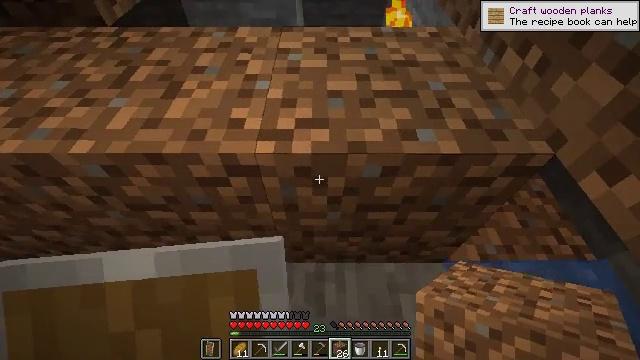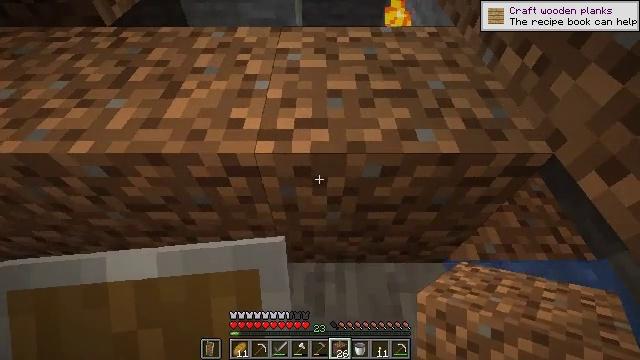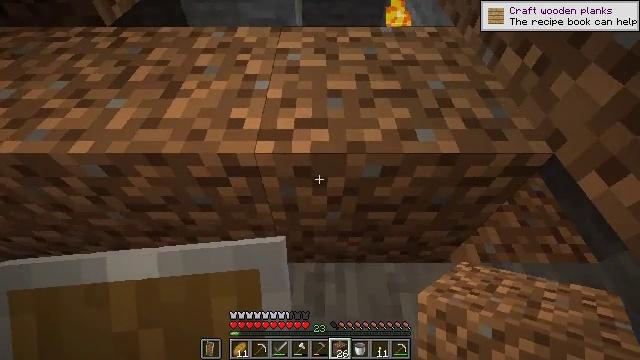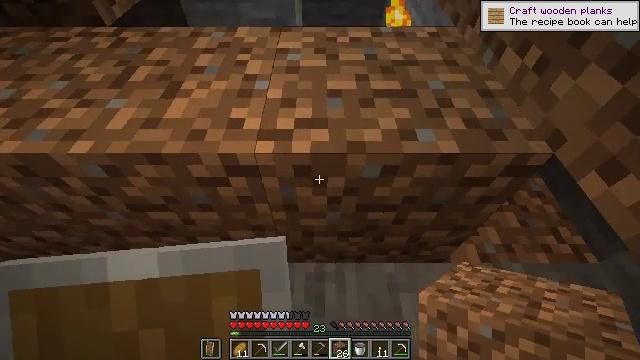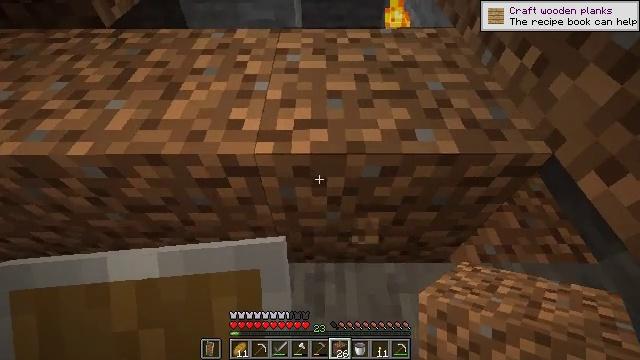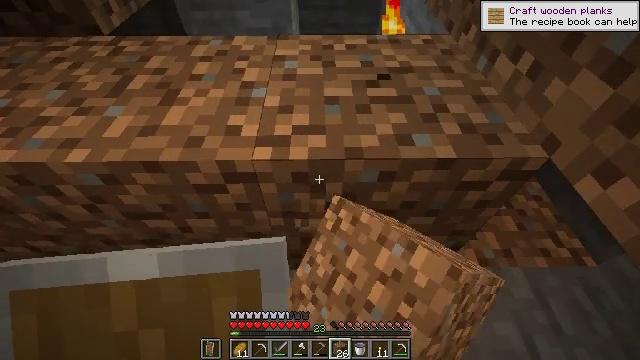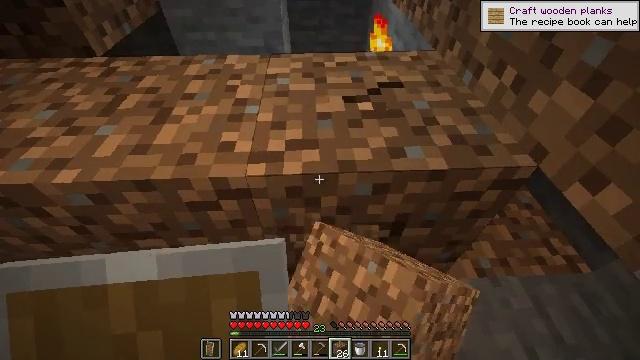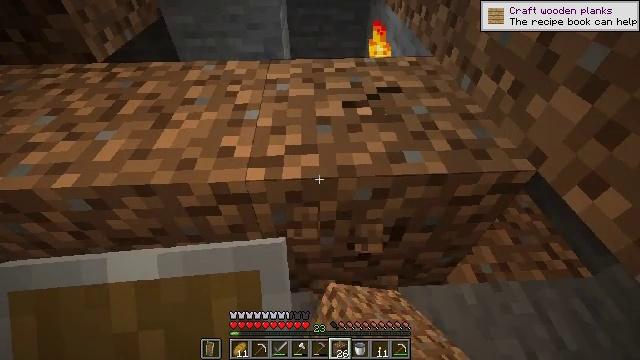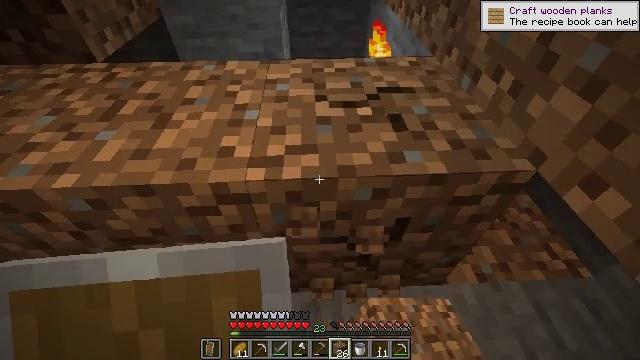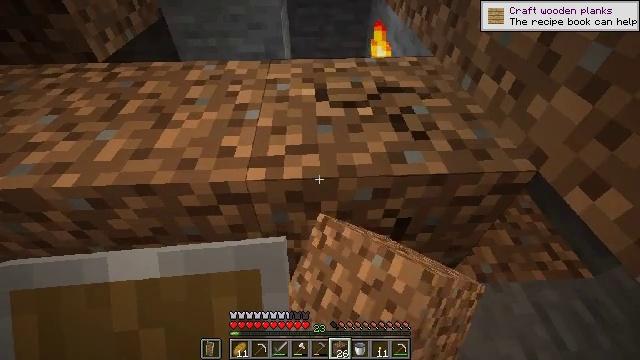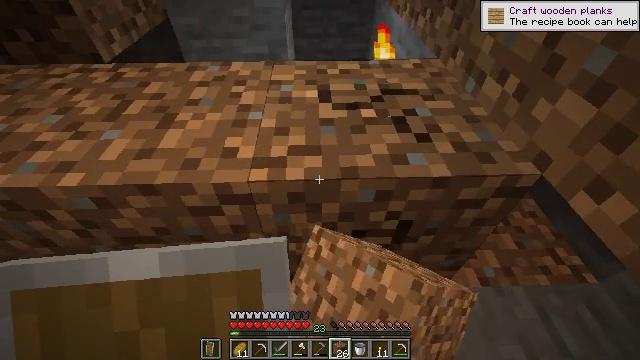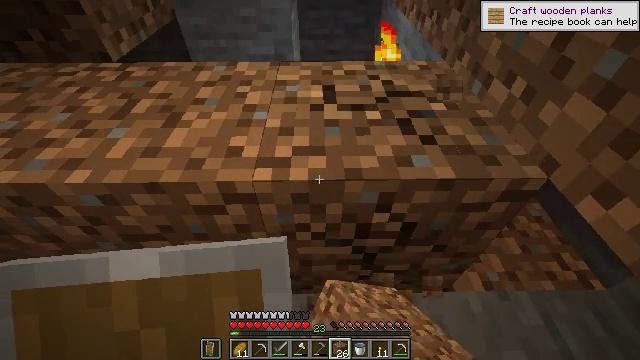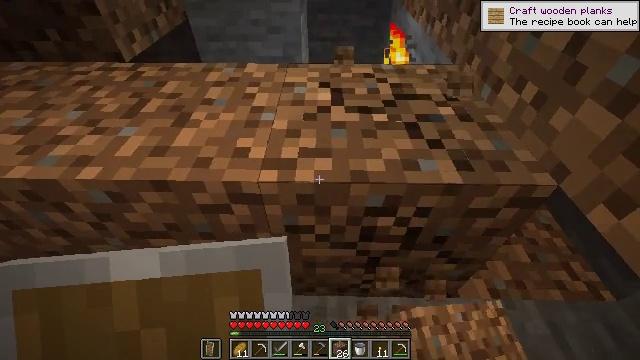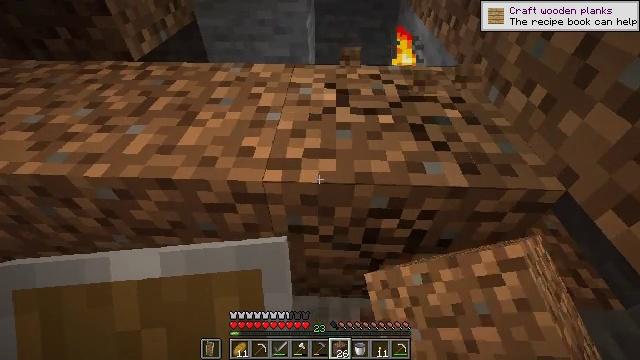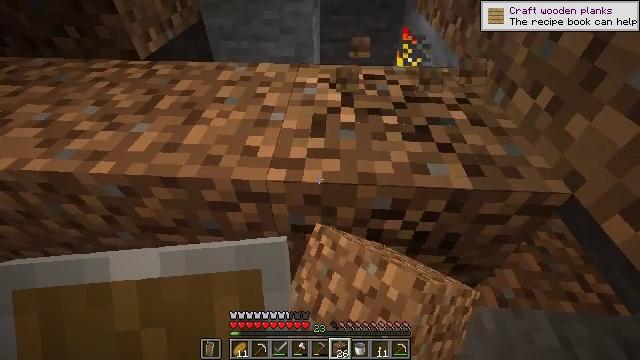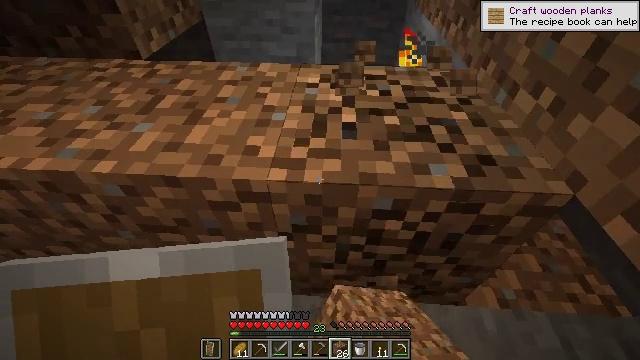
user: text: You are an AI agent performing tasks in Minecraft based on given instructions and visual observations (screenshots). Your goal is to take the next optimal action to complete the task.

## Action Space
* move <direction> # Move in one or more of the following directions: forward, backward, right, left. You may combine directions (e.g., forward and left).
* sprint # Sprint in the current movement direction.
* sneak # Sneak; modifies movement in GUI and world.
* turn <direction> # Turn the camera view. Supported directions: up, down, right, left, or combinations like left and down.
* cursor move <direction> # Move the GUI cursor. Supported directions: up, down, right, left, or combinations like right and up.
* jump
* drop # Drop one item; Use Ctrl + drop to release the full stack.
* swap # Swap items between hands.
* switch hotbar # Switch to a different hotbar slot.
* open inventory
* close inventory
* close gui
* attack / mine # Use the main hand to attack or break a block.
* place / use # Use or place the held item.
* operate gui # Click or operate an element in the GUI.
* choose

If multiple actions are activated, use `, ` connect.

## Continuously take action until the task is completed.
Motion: motion action
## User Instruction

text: Mine dirt from the ground.
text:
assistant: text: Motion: no_op
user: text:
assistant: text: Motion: no_op
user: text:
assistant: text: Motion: no_op
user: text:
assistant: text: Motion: attack / mine
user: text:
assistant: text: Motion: turn up, attack / mine
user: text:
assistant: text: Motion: turn right and up, attack / mine
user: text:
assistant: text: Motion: turn up, attack / mine
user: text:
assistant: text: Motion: attack / mine
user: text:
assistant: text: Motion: attack / mine
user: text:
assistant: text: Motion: attack / mine
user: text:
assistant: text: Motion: turn left, attack / mine
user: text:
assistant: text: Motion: turn left, attack / mine
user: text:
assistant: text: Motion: turn left, attack / mine
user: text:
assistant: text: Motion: turn left, attack / mine
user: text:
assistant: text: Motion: attack / mine
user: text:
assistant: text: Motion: attack / mine
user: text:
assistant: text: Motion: attack / mine
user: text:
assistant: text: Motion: attack / mine
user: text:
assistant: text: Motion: attack / mine
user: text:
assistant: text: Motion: attack / mine
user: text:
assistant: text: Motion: attack / mine
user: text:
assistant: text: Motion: attack / mine
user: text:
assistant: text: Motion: attack / mine
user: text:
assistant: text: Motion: attack / mine
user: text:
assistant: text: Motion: turn left, attack / mine
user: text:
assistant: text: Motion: turn left, attack / mine
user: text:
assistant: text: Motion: turn left, attack / mine
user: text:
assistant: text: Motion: turn left, attack / mine
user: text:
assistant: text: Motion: turn left, attack / mine
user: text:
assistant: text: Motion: attack / mine